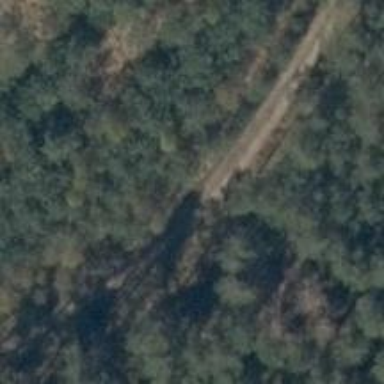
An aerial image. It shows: Track with compacted grade 5 surface.